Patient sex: M
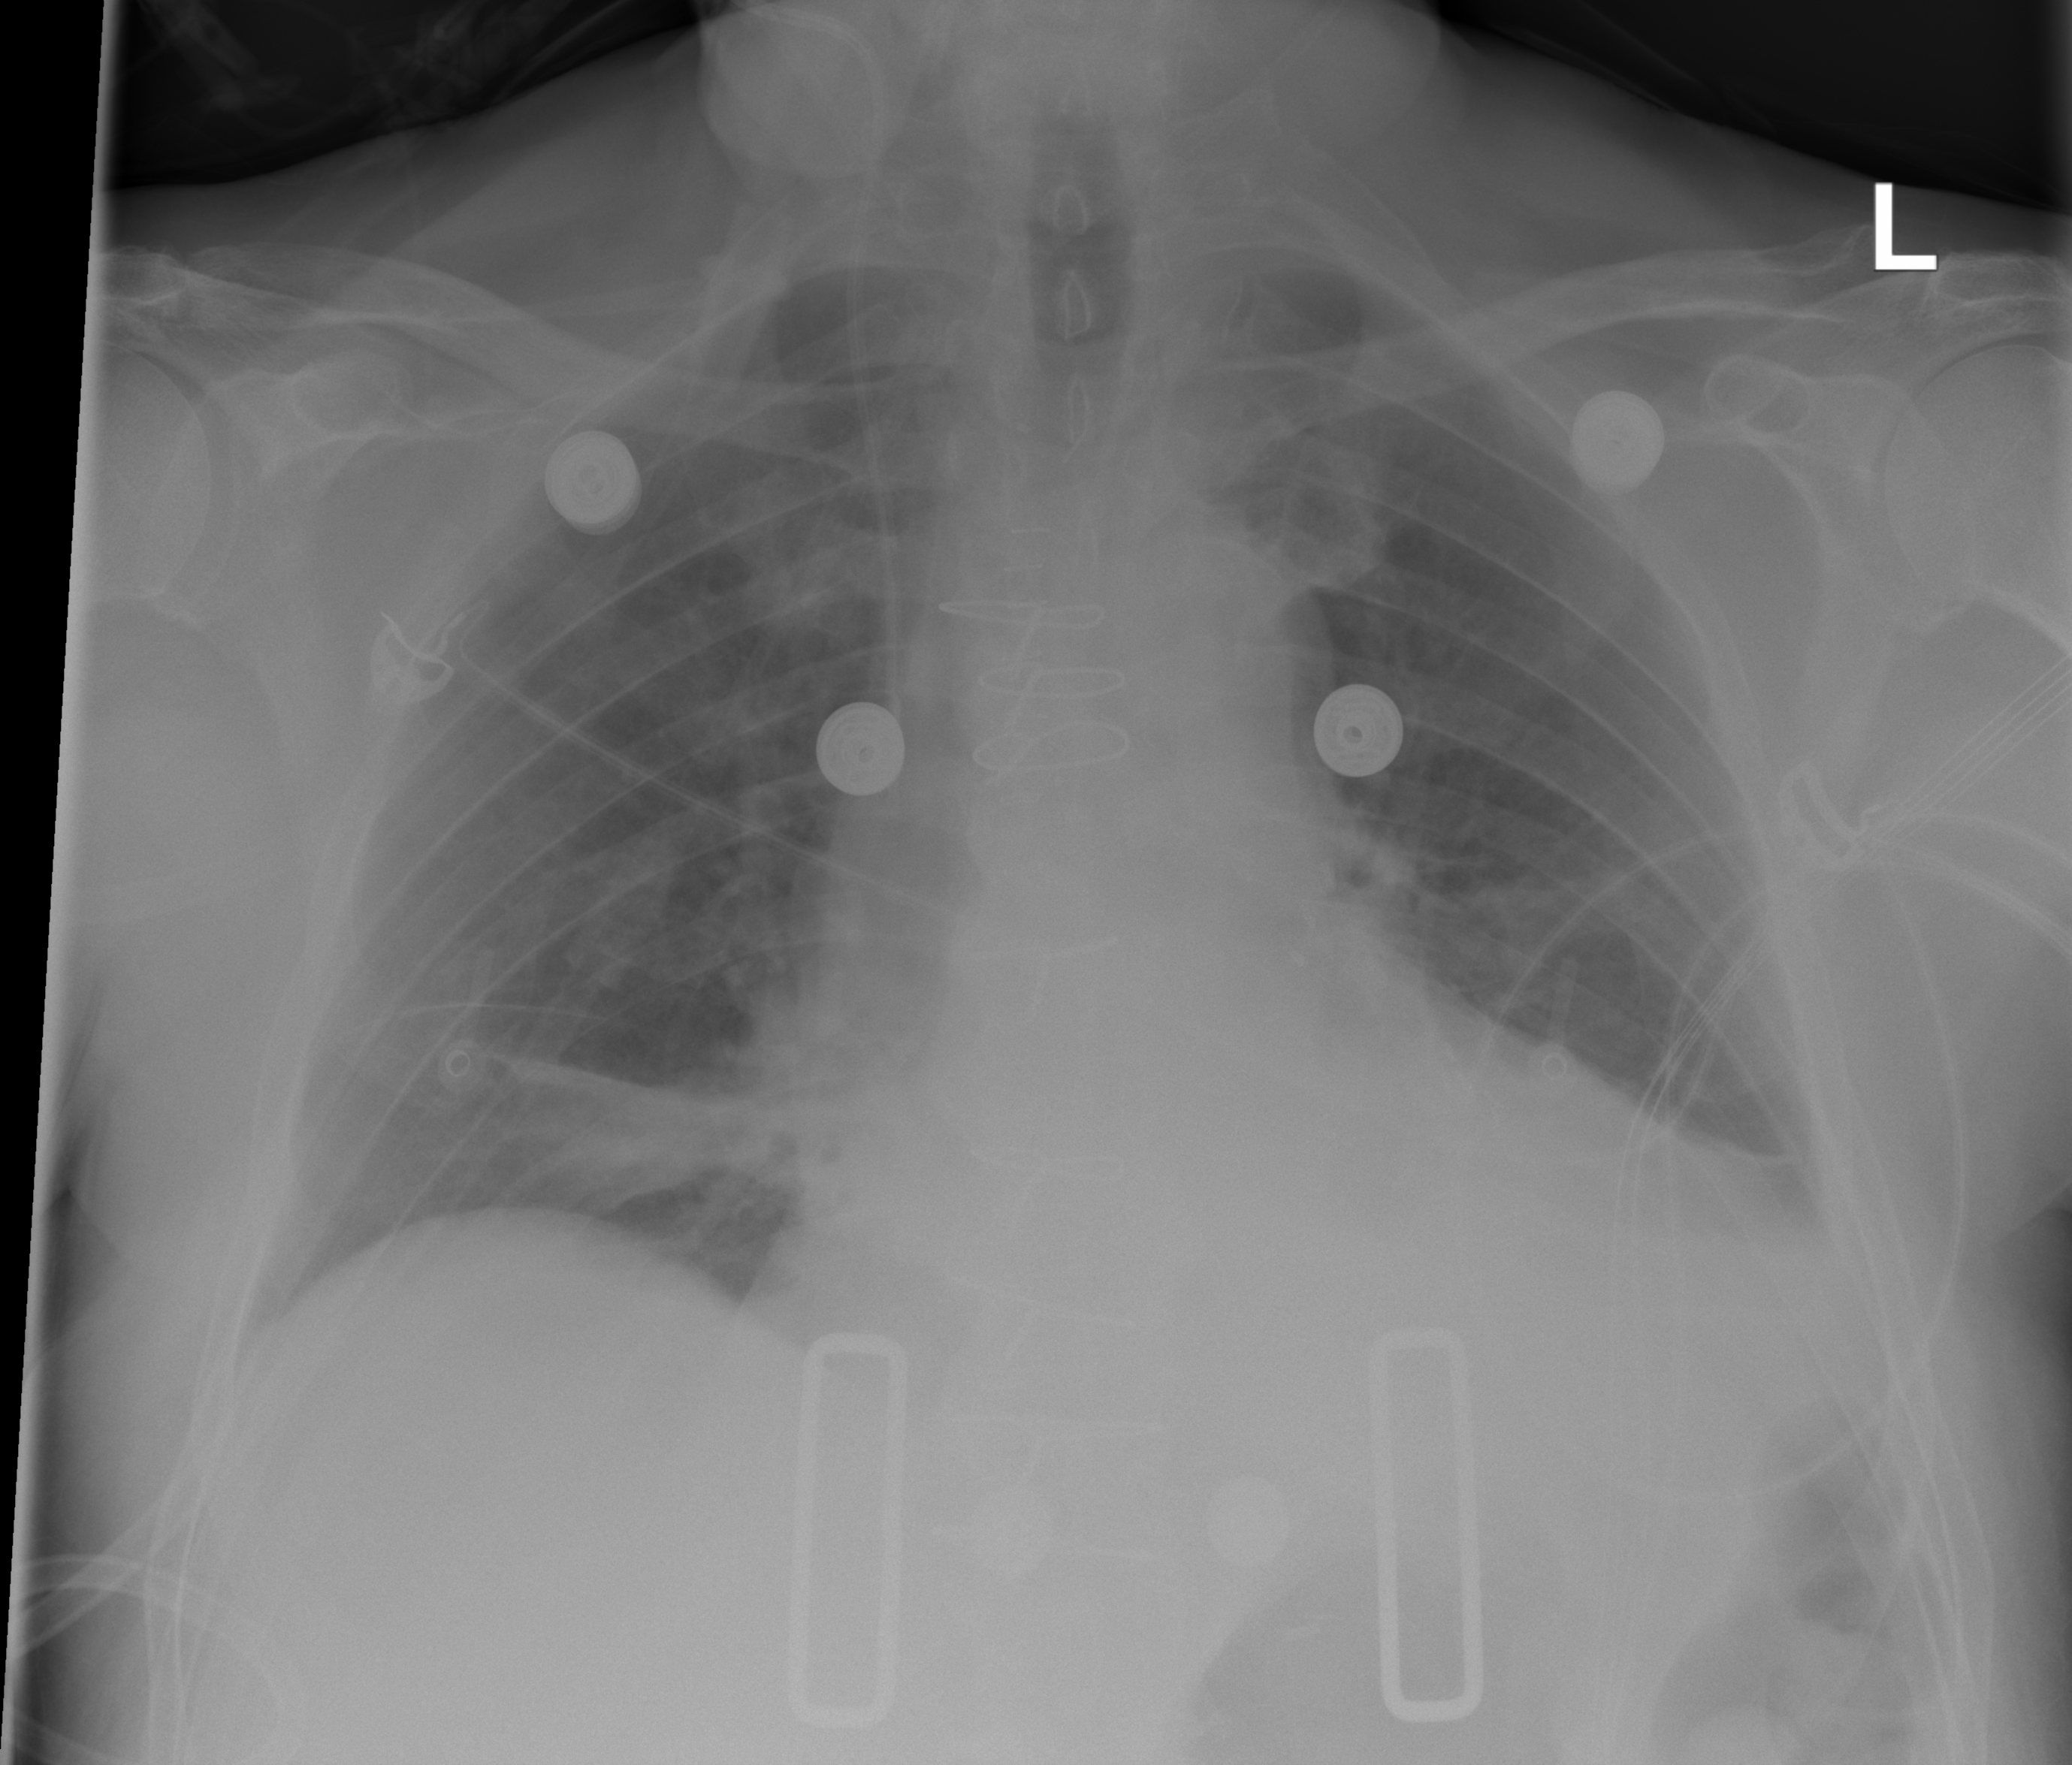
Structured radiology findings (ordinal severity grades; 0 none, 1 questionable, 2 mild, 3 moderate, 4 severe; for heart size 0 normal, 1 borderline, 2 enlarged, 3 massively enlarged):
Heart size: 1
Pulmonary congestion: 0
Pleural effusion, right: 0
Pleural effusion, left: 2
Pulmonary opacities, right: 0
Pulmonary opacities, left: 0
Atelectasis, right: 2
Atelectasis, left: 2